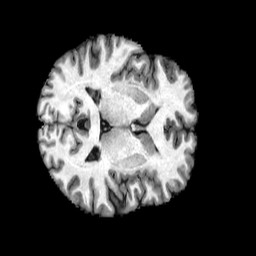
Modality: T1w
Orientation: axial
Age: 39
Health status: healthy
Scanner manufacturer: philips
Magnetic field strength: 3 T
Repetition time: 0.007821 s
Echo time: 0.003593 s